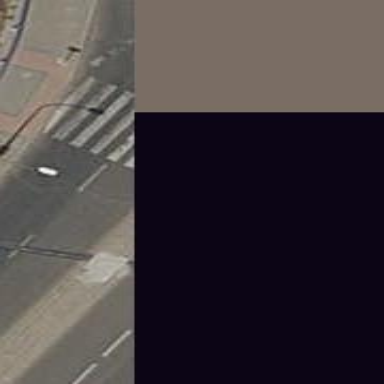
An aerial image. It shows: Uncontrolled crossing on the road.